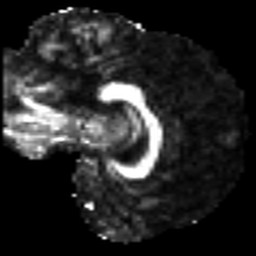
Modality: FA
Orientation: sagittal
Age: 27
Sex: male
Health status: healthy
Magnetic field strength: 3 T
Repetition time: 9 s
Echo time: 0.093 s